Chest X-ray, PA view. Patient: 29 years old, sex F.
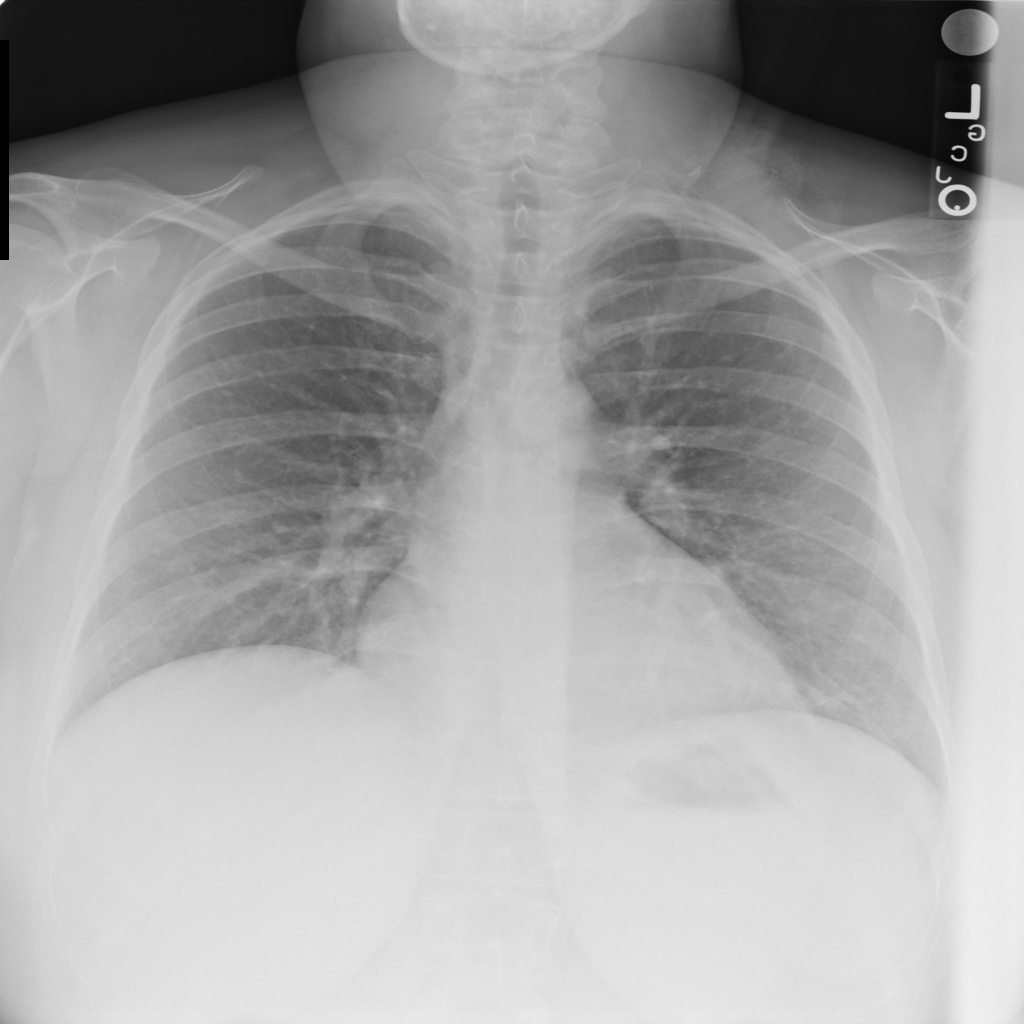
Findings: No Finding